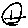
Label: circle